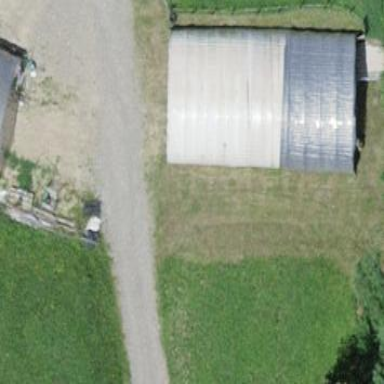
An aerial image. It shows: Shed building.